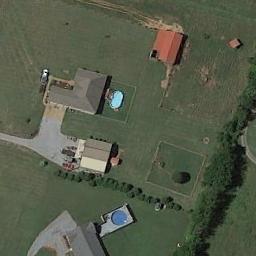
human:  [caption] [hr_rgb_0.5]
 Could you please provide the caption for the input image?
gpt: There are several houses among the lush woods .

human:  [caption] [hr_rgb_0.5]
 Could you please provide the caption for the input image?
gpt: Several buildings of different shapes in the sparse residential .

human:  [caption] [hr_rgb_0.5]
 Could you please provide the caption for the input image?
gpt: There are several houses of different sizes in a sparse residential area surrounded by grass .

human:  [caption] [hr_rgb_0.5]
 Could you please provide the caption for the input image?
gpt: The sparse residential is on the grass next to some trees and a road .

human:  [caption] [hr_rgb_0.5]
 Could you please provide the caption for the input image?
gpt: A sparse residential area with several buildings on the green meadow .